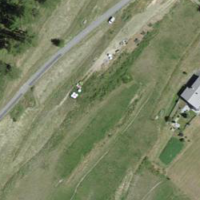
EUNIS habitat code: 26
Species observed at this site:
Alopecurus pratensis
Centaurea scabiosa
Plantago major
Anthyllis vulneraria
Poa annua
Euphorbia cyparissias
Lathyrus pratensis
Salvia pratensis